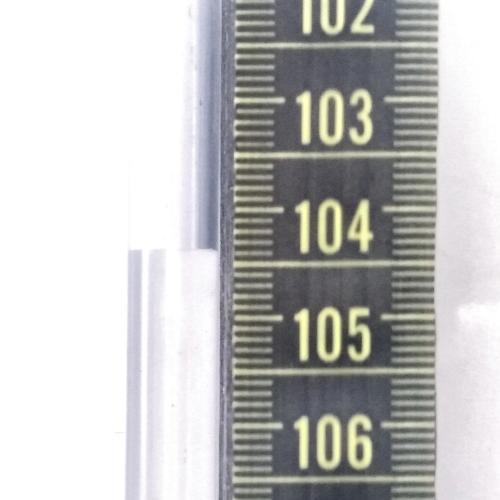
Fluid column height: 104.4 cm